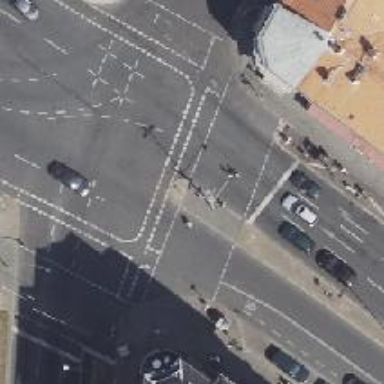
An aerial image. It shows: Road crossing with traffic signals.